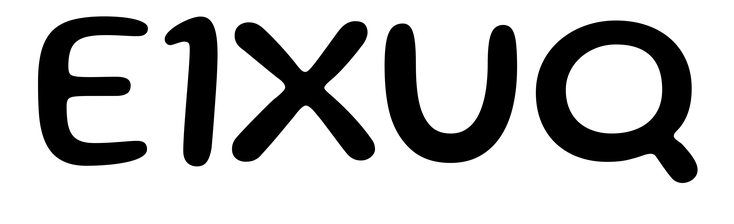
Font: Gluten_Regular